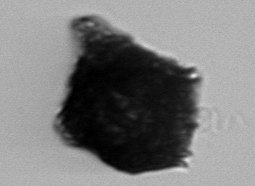
Label: Gonyaulax